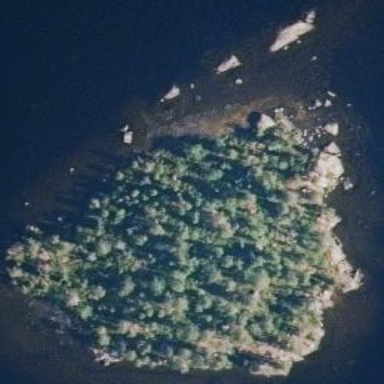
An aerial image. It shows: Islet.